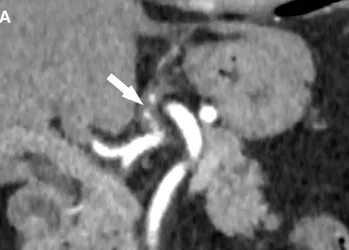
Helicoidal 512 slice computed tomography angiography in arterial phase with 1.3 mm slices. (A) Sagittal view showing eccentric wall thickening of the LGA (arrow) from its start of the coeliac artery, evoking a dissection.
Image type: radiology (ct)